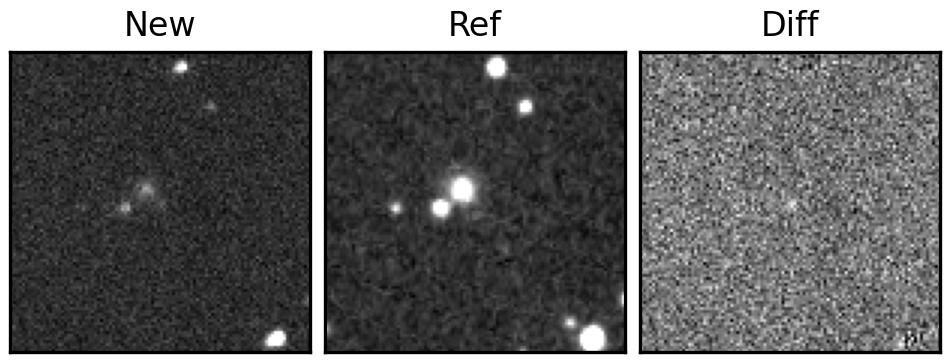
Label: real